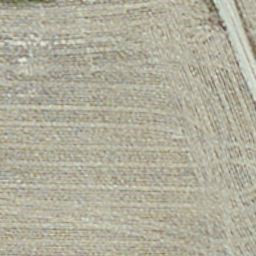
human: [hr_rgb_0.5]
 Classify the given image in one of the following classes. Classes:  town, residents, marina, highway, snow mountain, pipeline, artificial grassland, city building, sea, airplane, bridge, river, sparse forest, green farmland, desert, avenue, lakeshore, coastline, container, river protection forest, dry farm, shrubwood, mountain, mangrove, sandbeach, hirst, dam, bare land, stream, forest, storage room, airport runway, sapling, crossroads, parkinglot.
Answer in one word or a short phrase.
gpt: dry farm